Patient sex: M
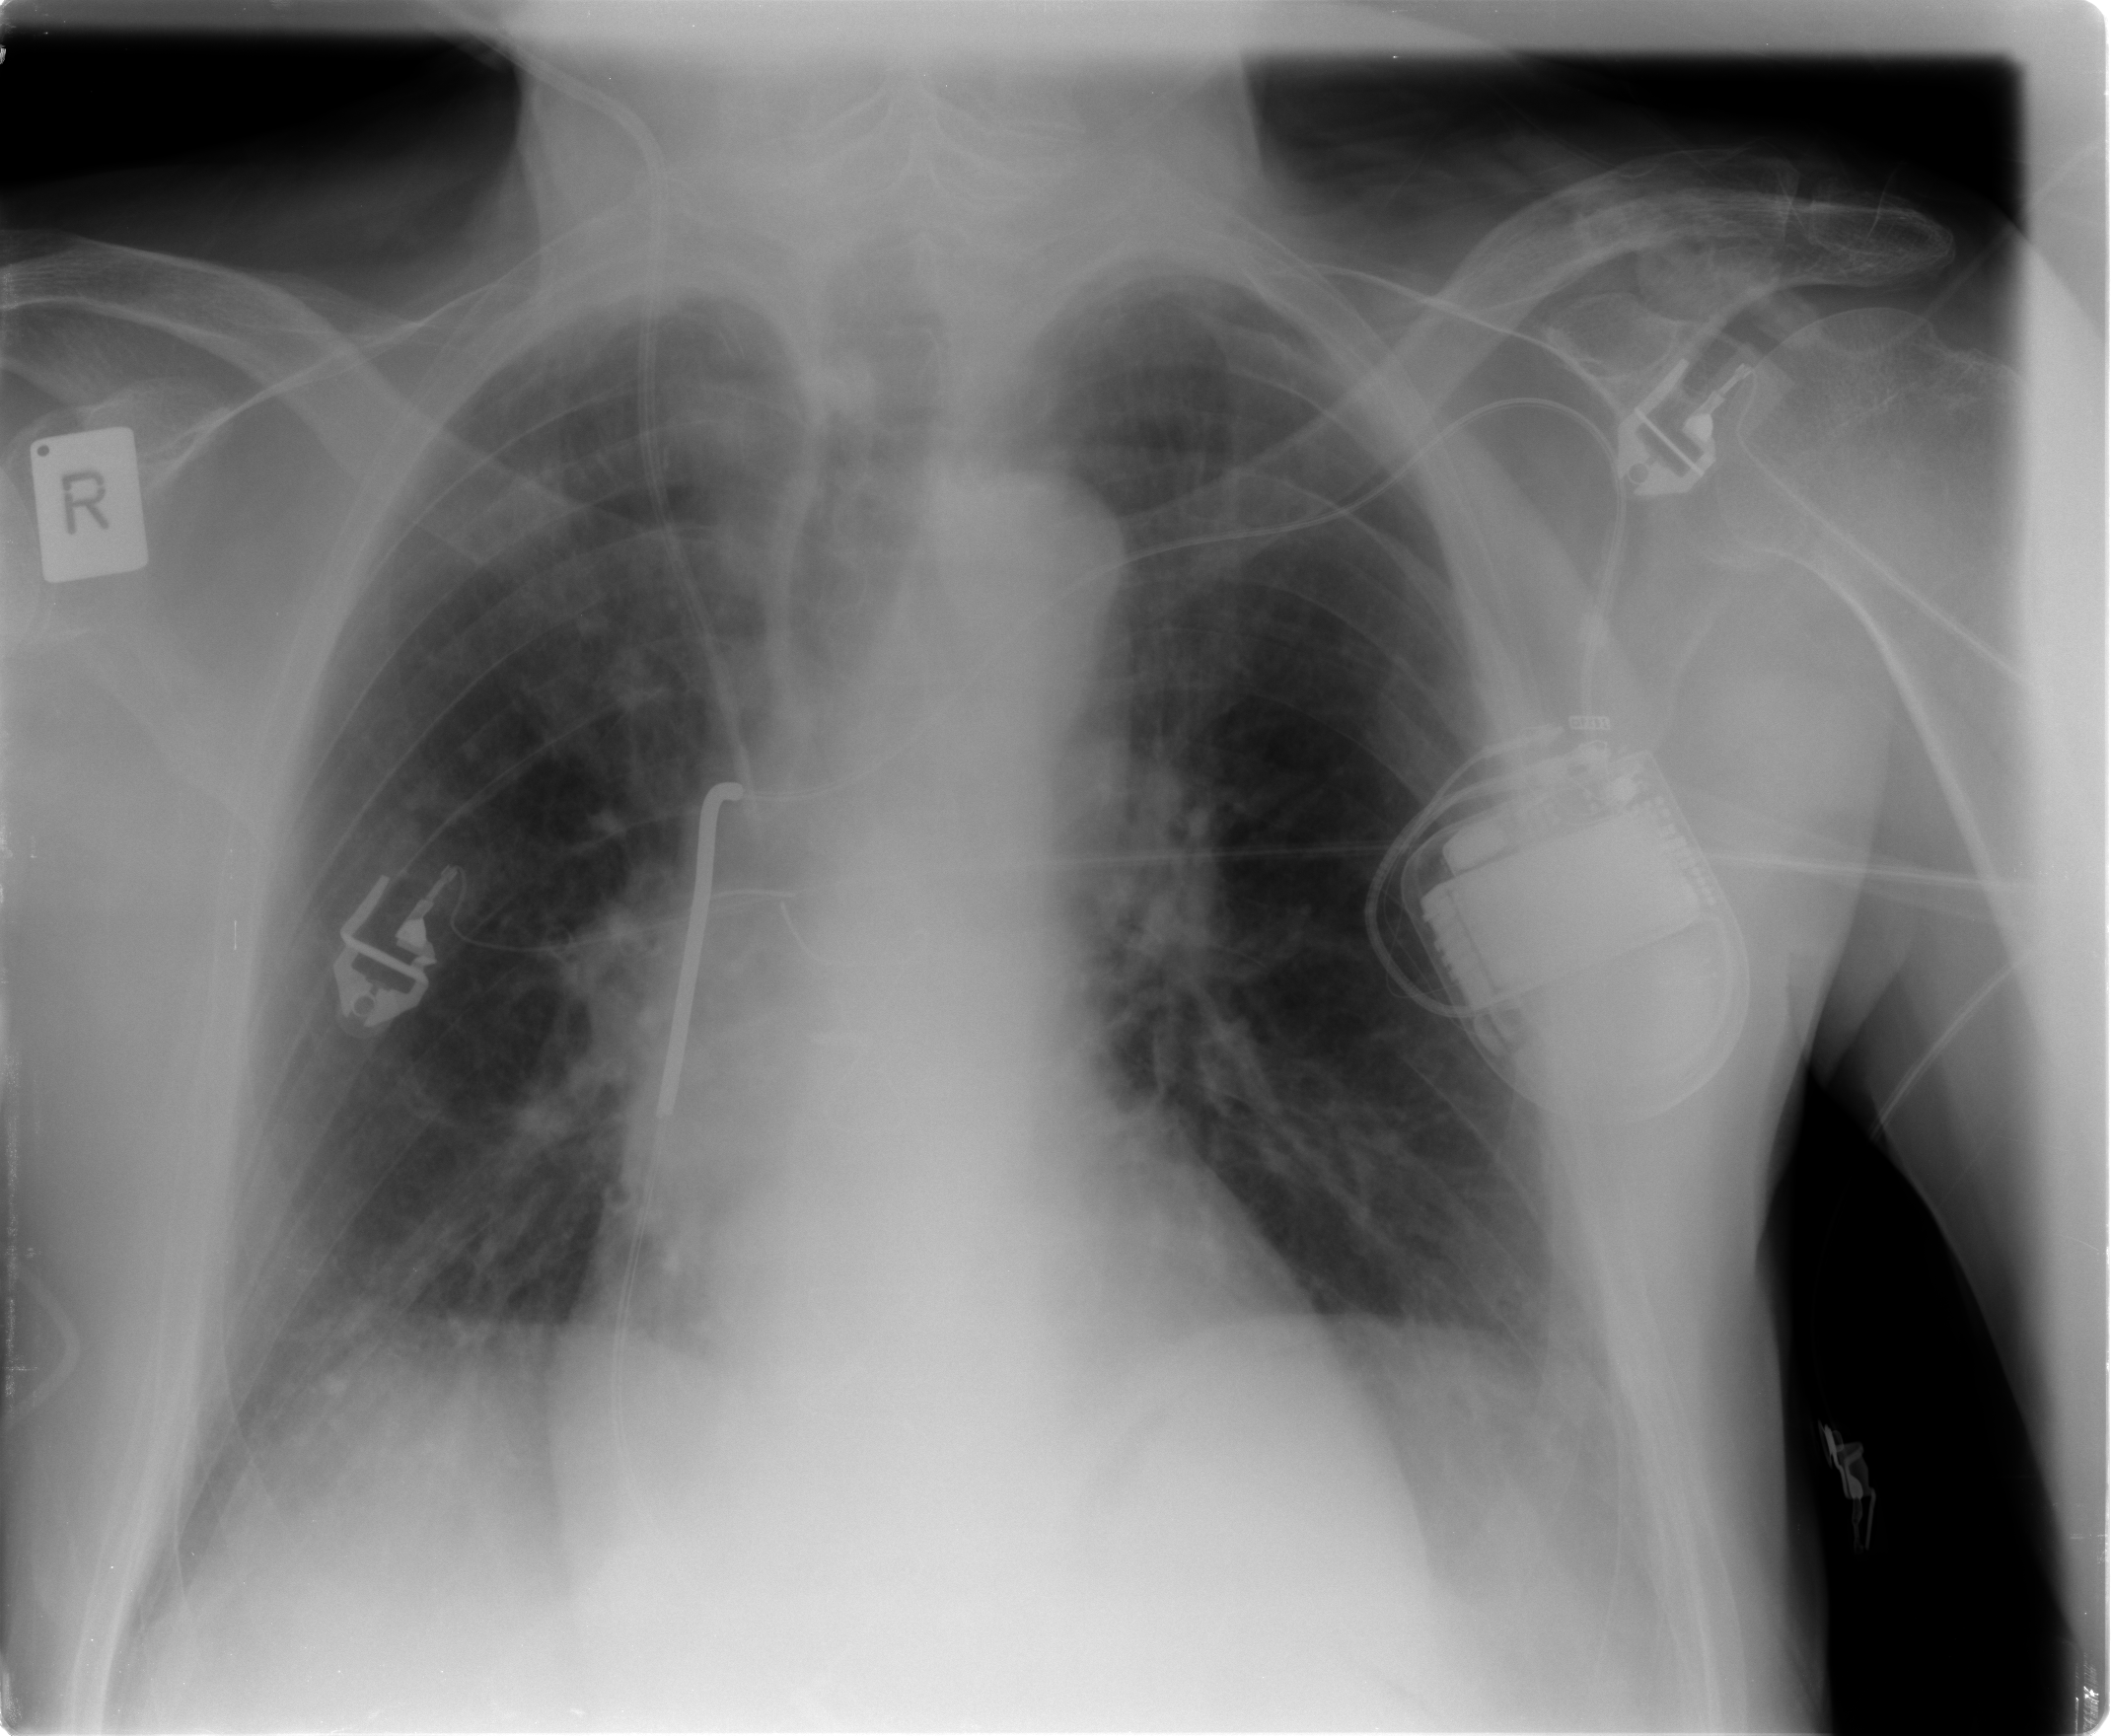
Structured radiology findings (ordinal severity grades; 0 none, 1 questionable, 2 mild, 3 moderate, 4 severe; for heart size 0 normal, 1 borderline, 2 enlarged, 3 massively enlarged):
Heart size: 1
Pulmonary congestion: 2
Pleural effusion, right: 0
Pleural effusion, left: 0
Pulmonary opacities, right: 0
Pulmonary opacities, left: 0
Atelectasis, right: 0
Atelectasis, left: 0